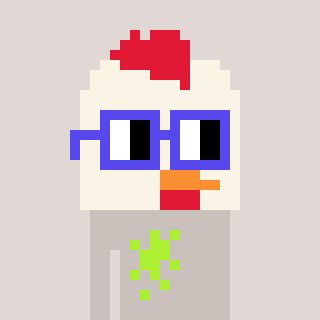
a pixel art character with square blue glasses, a chicken-shaped head and a foggrey-colored body on a warm background